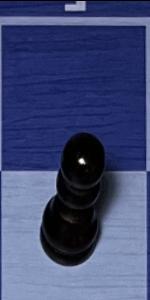
Label: Pawn_Black